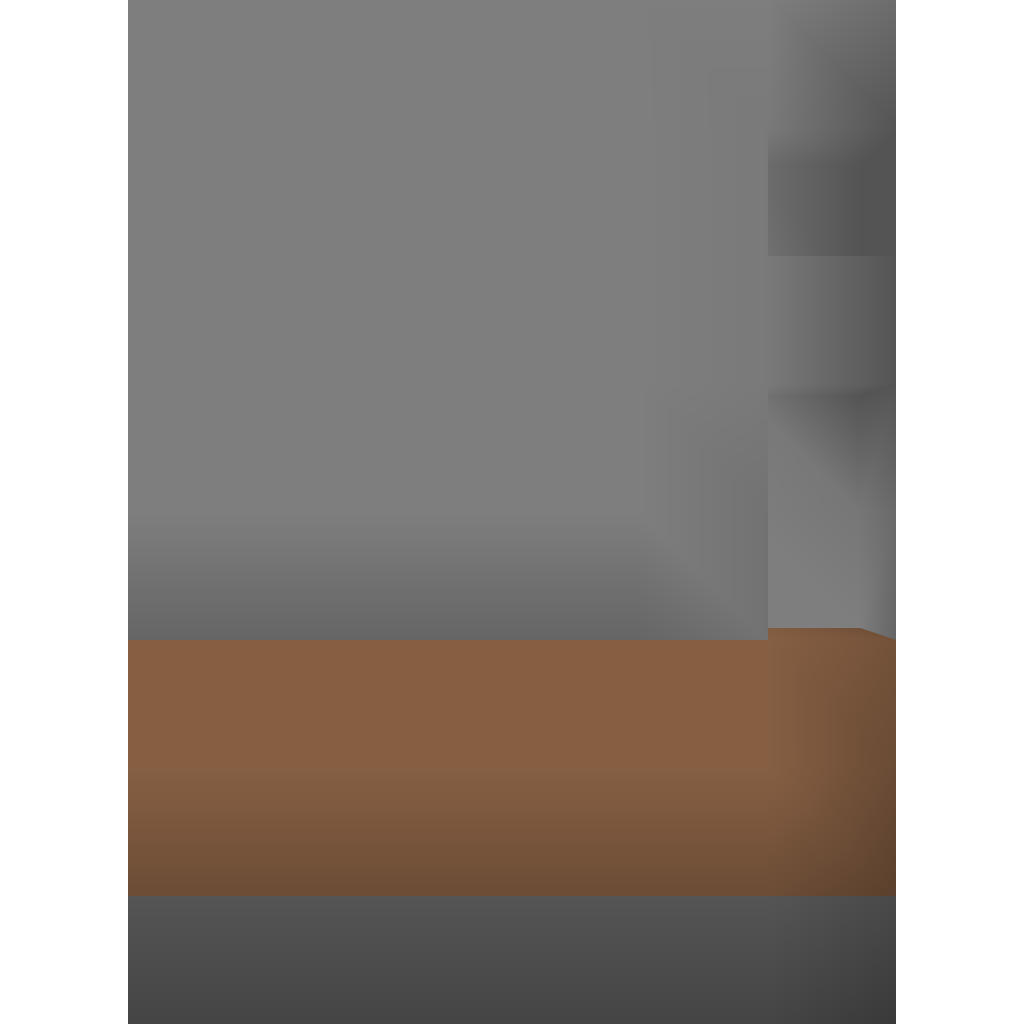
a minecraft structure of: Jail/Prison